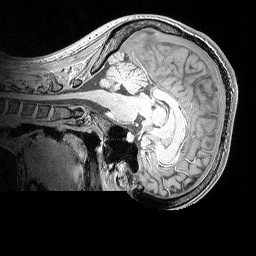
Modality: MP2RAGE
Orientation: sagittal
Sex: female
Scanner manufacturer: siemens
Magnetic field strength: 3 T
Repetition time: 5 s
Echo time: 0.00292 s